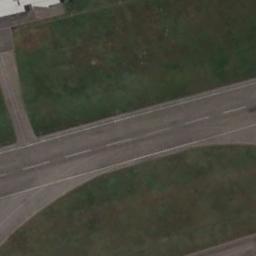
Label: runway